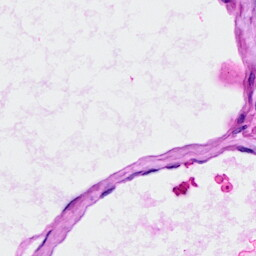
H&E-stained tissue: Ovarian